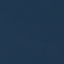
Land use / land cover class: SeaLake